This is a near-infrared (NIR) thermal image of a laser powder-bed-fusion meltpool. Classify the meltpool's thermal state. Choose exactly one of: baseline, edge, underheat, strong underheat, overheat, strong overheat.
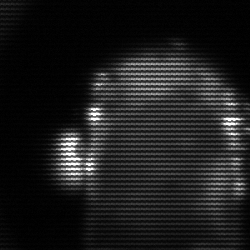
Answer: baseline